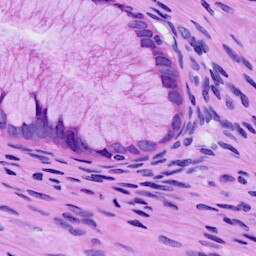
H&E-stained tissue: Cervix